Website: bh-photo
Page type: billing-address
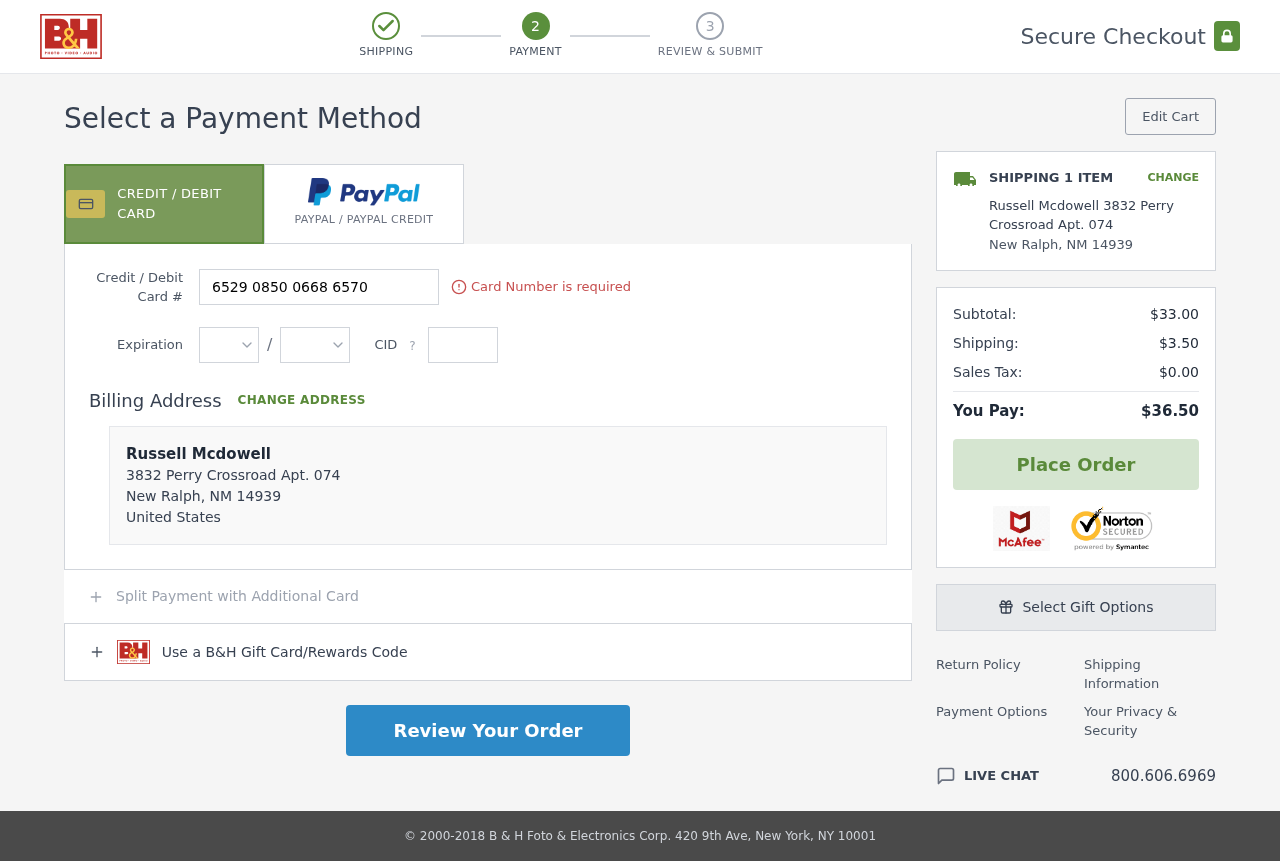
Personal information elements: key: PII_CARD_CVV
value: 253
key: PII_CARD_EXPIRY_MONTH
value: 07
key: PII_CARD_EXPIRY_YEAR
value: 30
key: PII_CARD_NUMBER
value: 6529 0850 0668 6570
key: PII_CITY
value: New Ralph
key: PII_COUNTRY
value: United States
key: PII_FULLNAME
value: Russell Mcdowell
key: PII_FULLNAME2
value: Russell Mcdowell
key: PII_POSTCODE
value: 14939
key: PII_STATE_ABBR
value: NM
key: PII_STREET
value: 3832 Perry Crossroad Apt. 074
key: PII_POSTCODE_FULL
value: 14939
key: PII_POSTCODE_NUMERIC
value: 14939
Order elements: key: ORDER_NUM_ITEMS
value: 1
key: ORDER_SUBTOTAL
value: $33.00
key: ORDER_SHIPPING_COST
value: $3.50
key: ORDER_TAX
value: $0.00
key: ORDER_TOTAL
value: $36.50